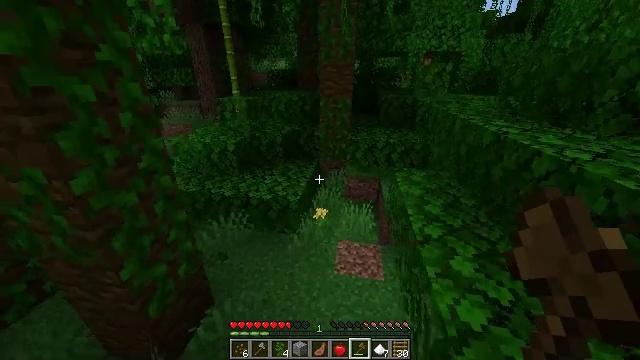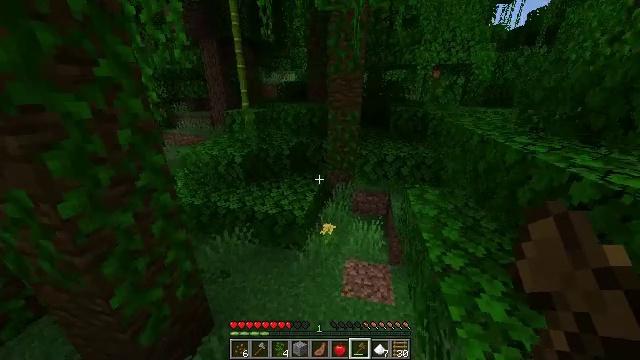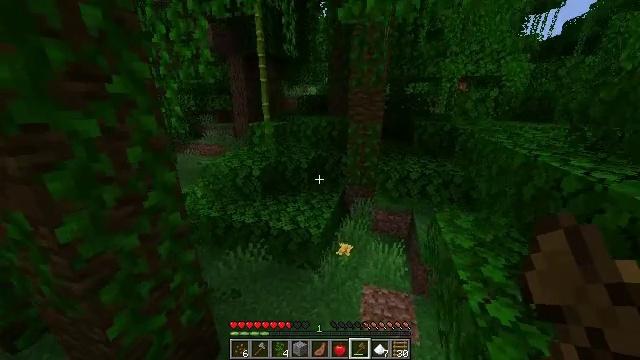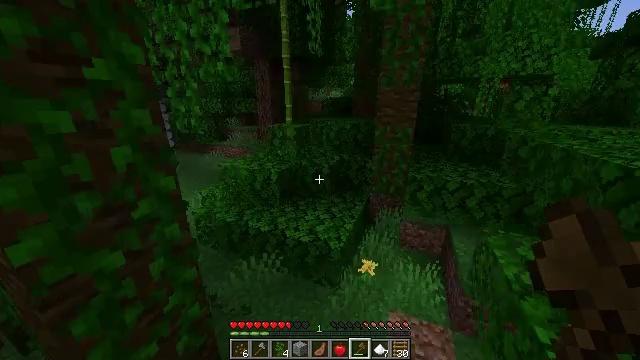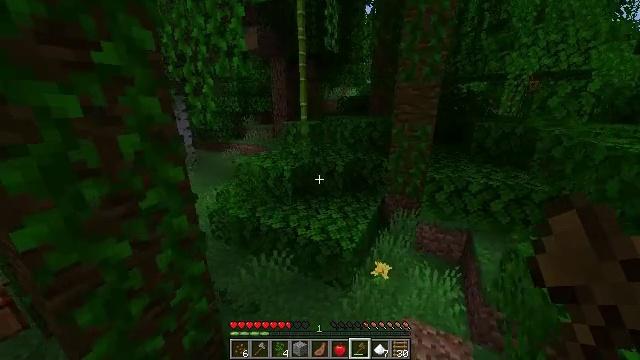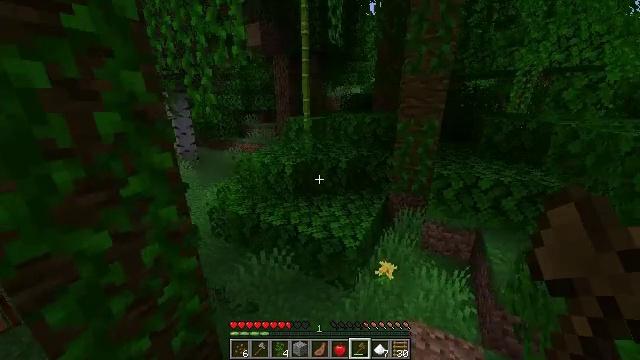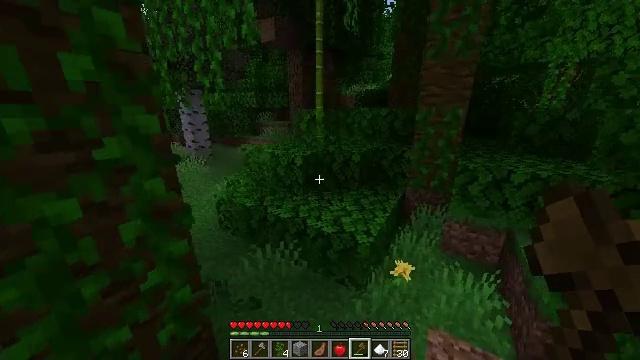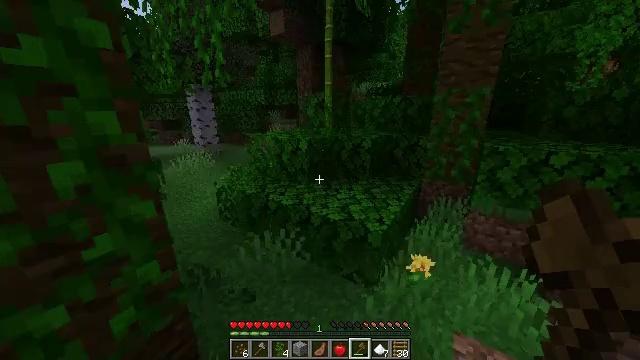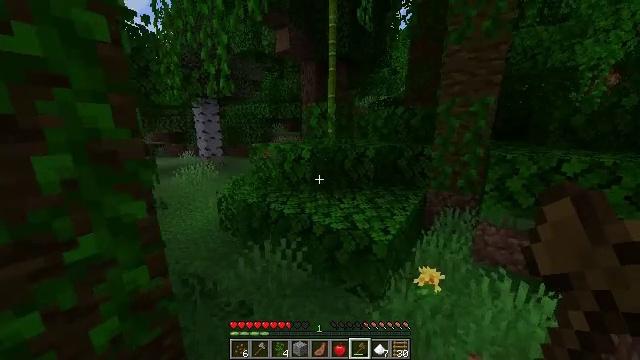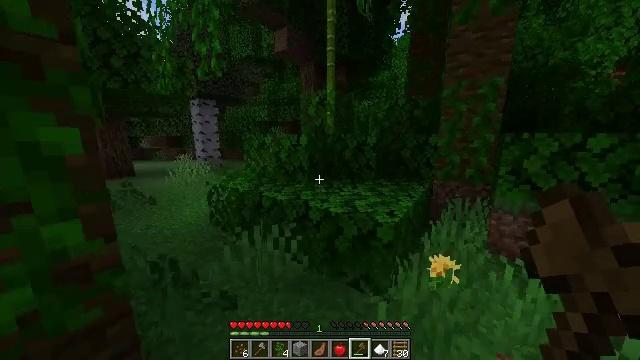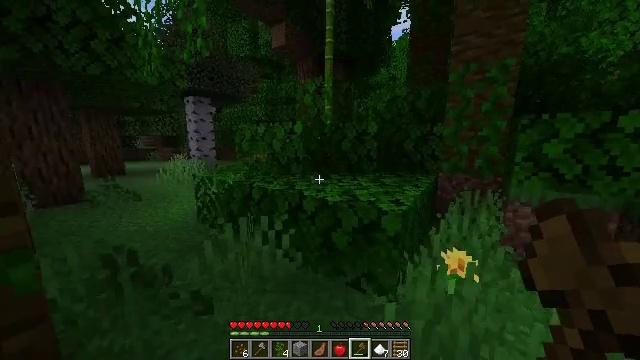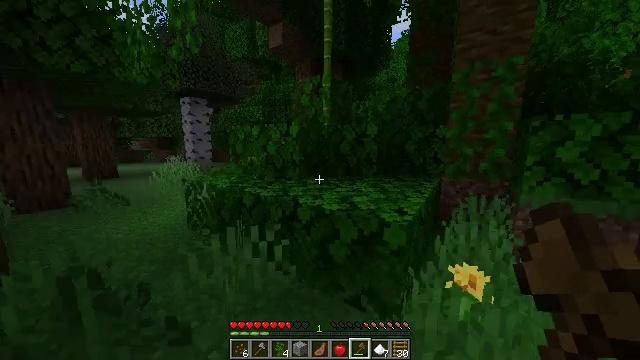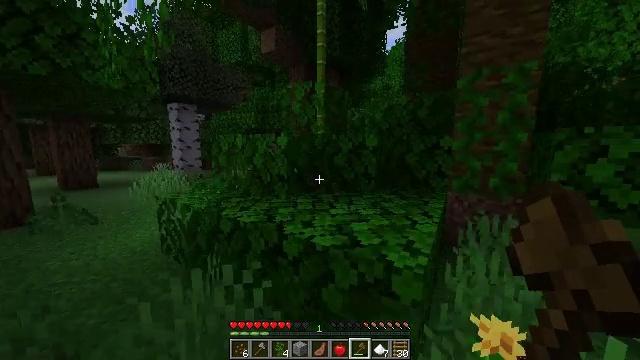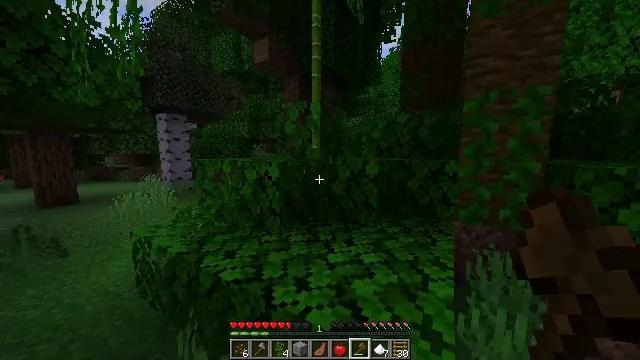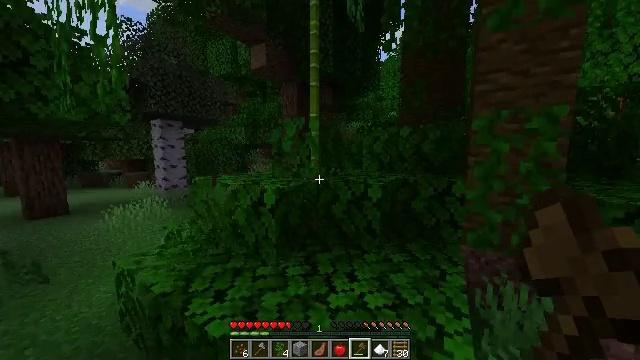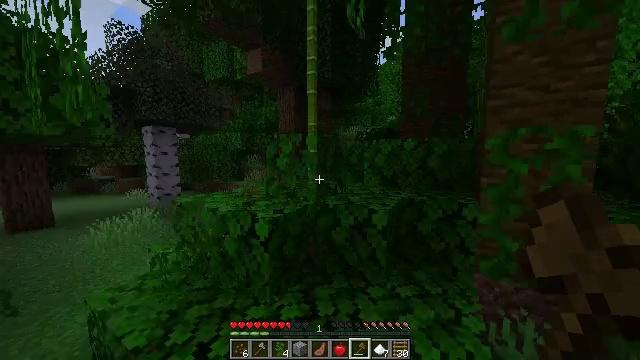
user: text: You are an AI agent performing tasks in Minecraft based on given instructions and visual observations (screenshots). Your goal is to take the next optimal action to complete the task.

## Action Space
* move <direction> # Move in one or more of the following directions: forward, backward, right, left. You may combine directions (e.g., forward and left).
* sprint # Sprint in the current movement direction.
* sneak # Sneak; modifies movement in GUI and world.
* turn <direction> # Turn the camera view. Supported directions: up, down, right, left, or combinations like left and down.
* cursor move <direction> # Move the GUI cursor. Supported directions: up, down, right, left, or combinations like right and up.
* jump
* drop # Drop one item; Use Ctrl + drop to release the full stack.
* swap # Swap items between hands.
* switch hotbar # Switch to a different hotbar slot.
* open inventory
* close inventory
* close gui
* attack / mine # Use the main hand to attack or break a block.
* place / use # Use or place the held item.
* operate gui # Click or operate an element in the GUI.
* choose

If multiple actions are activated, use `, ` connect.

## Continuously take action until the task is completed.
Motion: motion action
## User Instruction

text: Collect bamboo for crafting.
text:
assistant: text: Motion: move forward, sprint, turn left and up
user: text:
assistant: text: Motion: move forward, sprint, turn left and up
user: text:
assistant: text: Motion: move forward, sprint, turn left
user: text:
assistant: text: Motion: move forward, turn left
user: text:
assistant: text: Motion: move forward
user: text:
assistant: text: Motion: move forward, turn left
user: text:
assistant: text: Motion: move forward, turn left and up
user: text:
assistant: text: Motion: move forward, turn up
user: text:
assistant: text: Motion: move forward, turn up
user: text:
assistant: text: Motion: move forward, turn up
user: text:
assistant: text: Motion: move forward
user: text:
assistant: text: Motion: move forward, turn right and up, jump
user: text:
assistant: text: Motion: move forward, turn right and up, jump
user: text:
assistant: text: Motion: move forward, jump
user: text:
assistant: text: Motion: move forward, jump
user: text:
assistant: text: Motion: move forward, turn right and up, jump
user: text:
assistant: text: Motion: move forward, turn right, jump
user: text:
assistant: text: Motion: move forward, jump
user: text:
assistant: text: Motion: move forward, jump
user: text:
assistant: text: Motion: move forward, jump
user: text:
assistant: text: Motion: move forward, sprint, jump
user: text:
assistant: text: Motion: move forward, sprint, turn down, jump
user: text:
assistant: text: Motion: move forward, turn down, jump
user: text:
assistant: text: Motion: move forward, turn down, jump
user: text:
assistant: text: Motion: move forward, turn down, jump
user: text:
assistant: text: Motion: move forward, turn down, jump
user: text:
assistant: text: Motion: move forward, turn down, jump
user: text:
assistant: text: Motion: move forward, sprint, turn down, jump
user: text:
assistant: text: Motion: move forward, sprint, jump
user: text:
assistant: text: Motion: move forward, sprint, turn down, jump